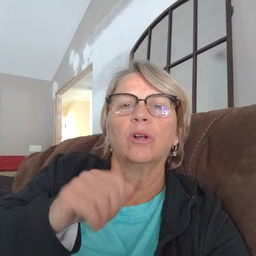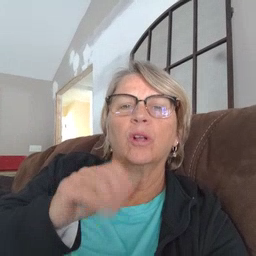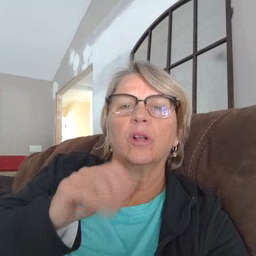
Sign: another